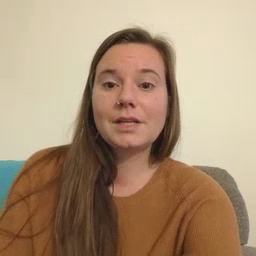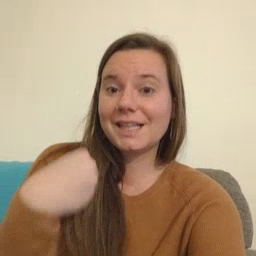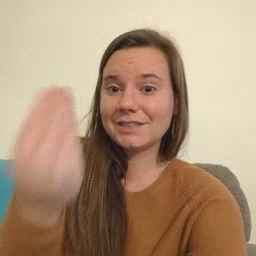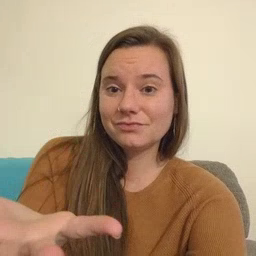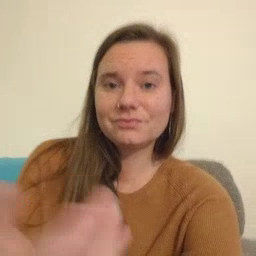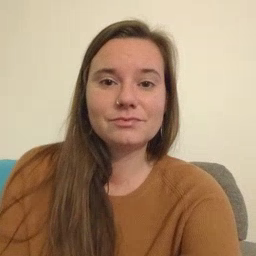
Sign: give